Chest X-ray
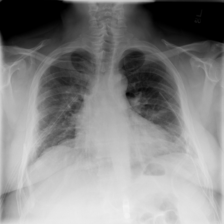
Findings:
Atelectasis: positive
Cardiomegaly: negative
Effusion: negative
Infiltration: negative
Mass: negative
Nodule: negative
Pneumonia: negative
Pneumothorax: positive
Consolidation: negative
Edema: negative
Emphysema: negative
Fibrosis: negative
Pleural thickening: negative
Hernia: negative